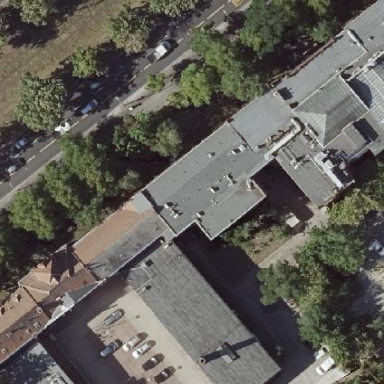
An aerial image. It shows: Hospital building.